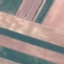
Land use / land cover: AnnualCrop